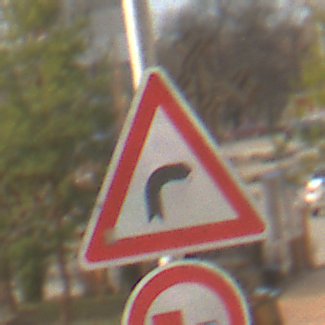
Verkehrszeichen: KurveRechts
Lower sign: UeberholverbotKraftfahrzeuge
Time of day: MorningAfternoon
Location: Outdoor (Urban)
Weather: PartlyCloudy
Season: NotSpecified
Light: Natural